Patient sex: M
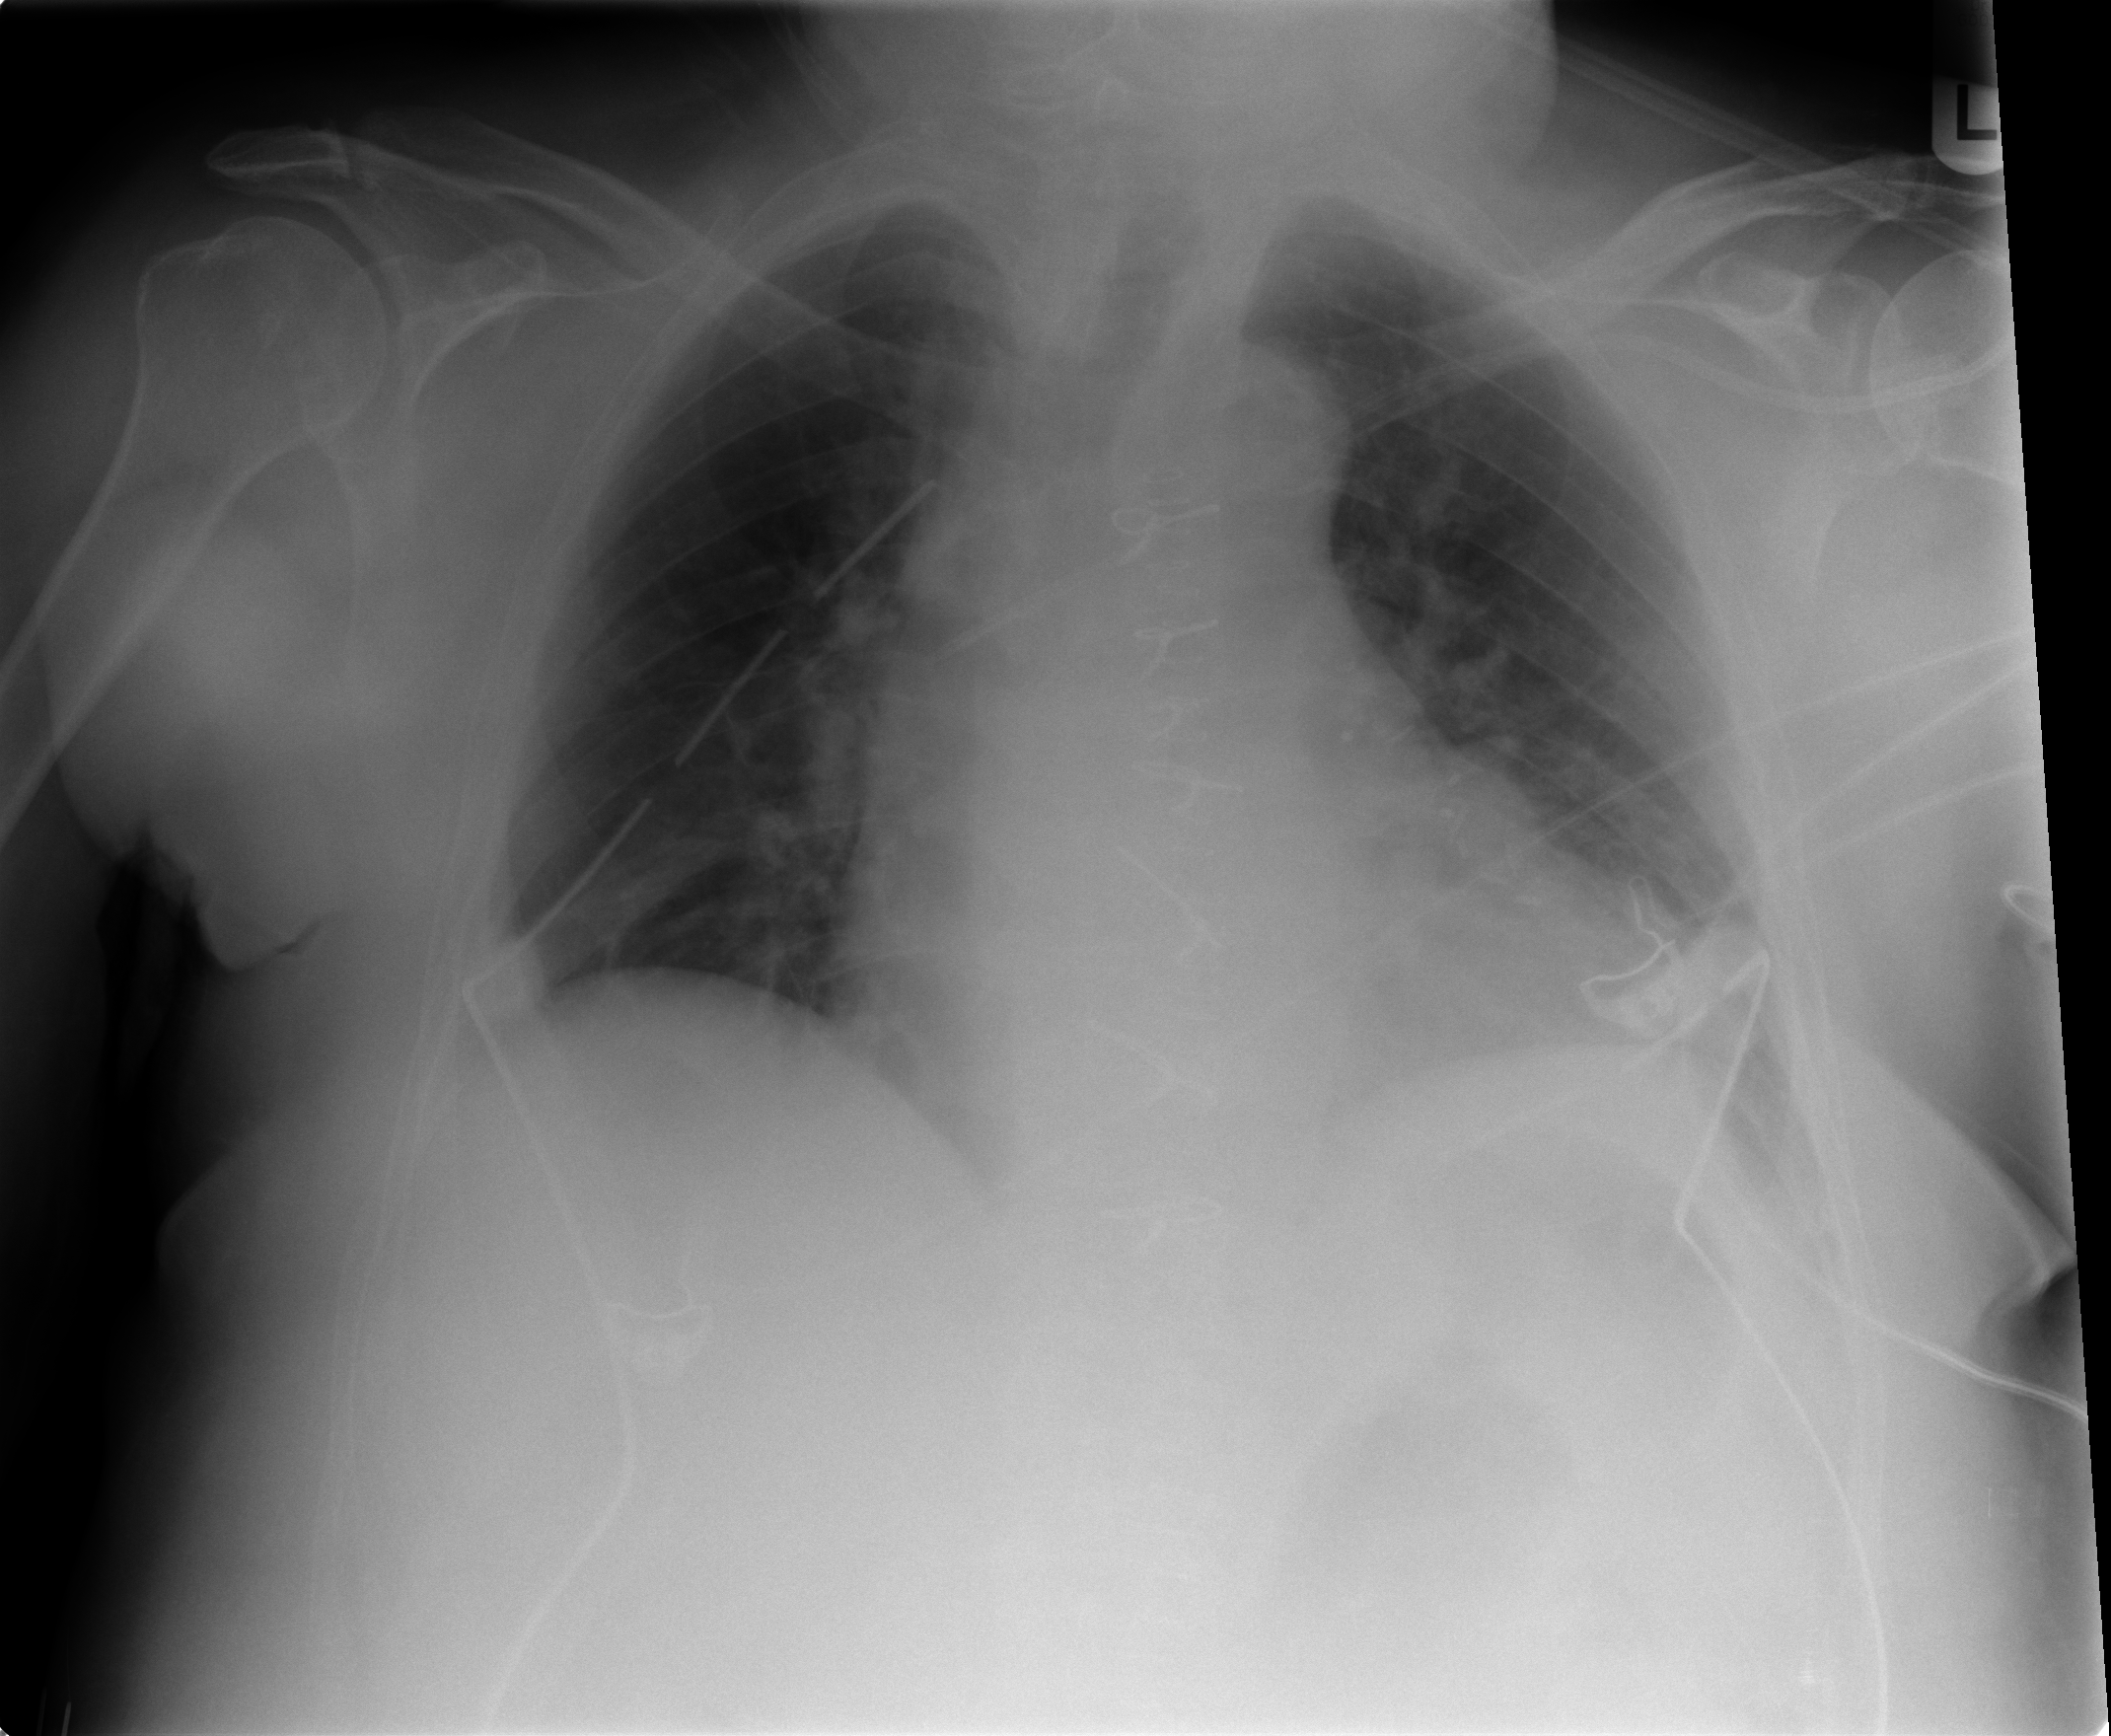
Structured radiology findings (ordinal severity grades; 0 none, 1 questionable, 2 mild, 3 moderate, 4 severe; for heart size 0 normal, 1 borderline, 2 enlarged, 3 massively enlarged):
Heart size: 2
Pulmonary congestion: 0
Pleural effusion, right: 1
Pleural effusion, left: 1
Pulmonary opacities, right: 0
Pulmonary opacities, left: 0
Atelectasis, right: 2
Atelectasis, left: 2